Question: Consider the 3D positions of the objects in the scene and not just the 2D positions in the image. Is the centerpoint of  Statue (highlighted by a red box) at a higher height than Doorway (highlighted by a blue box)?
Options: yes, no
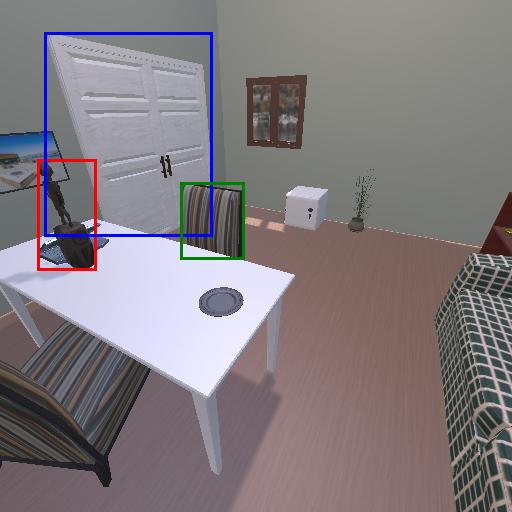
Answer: yes